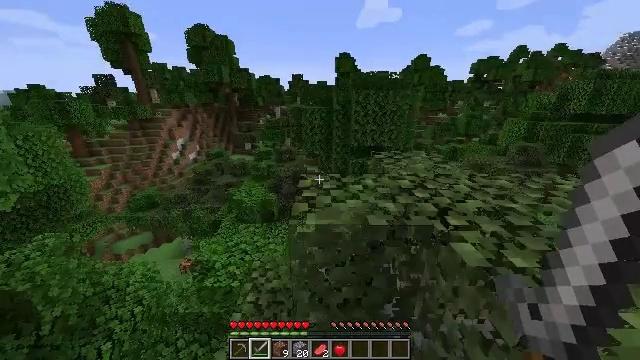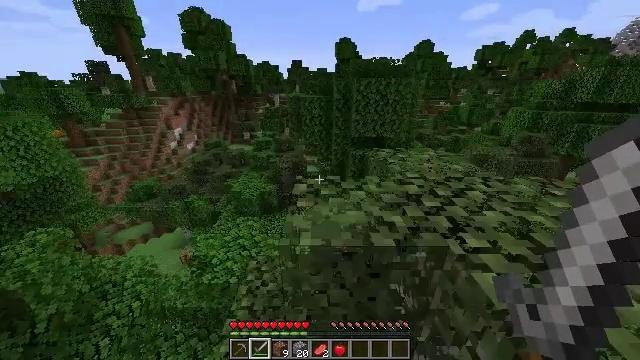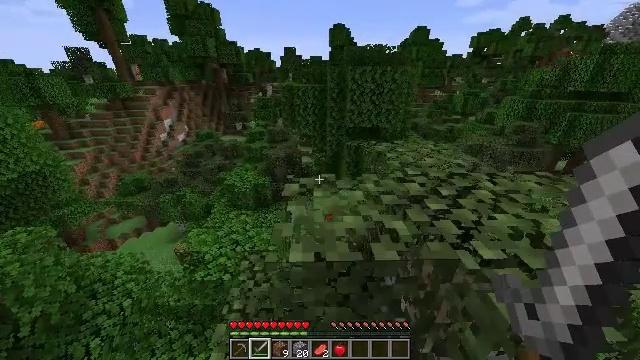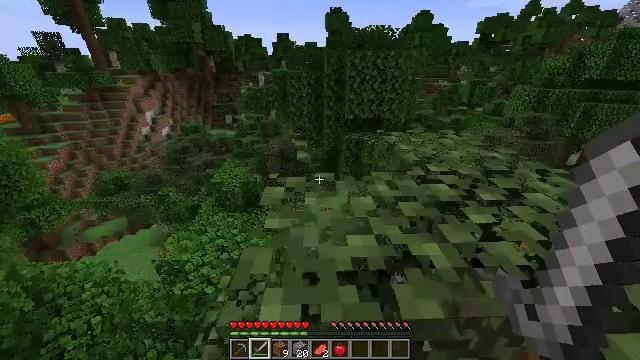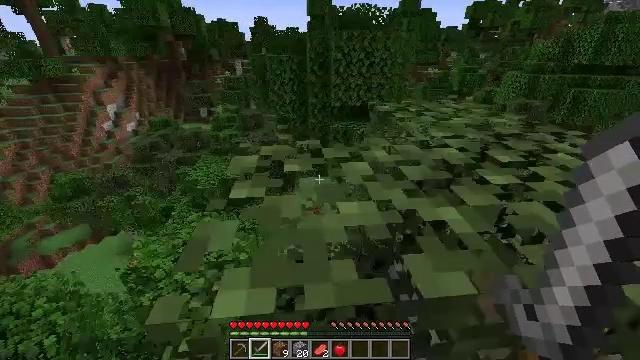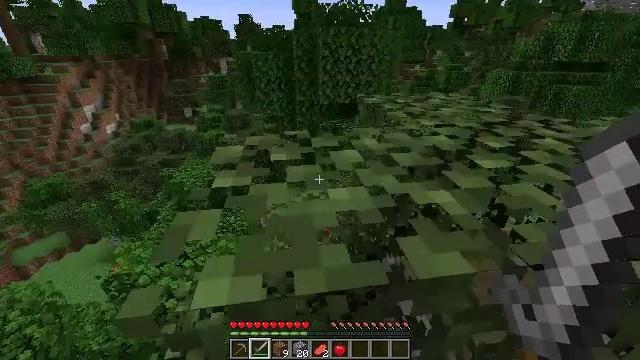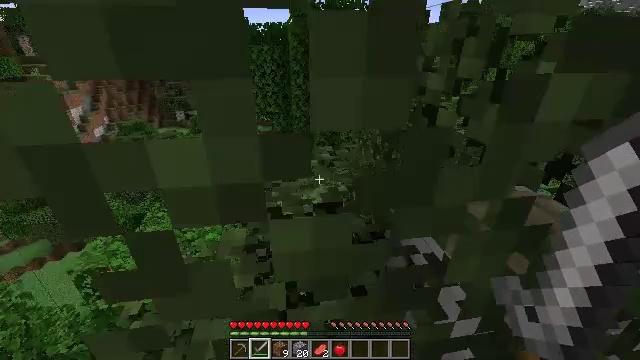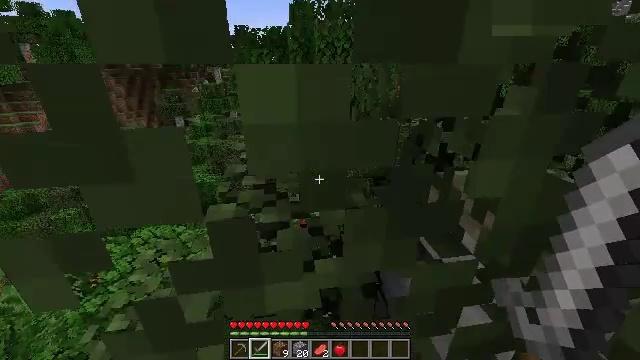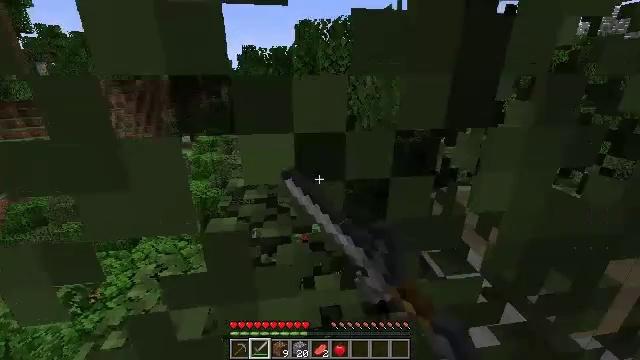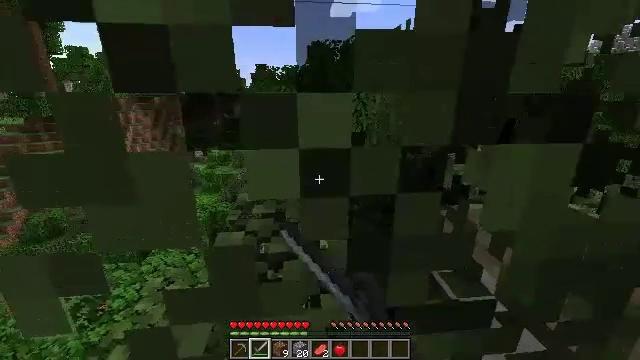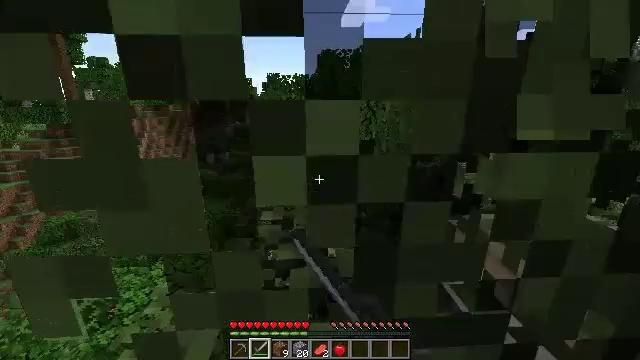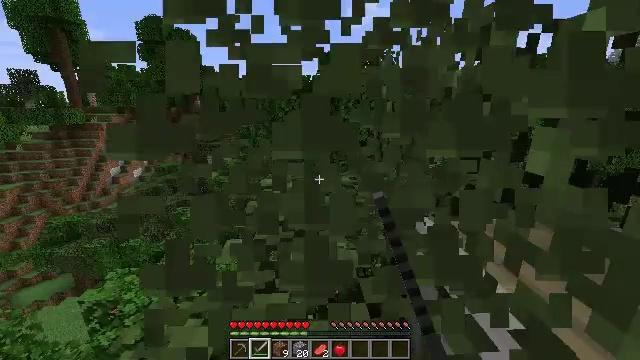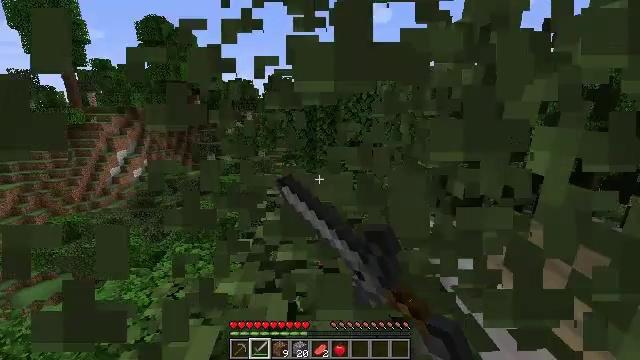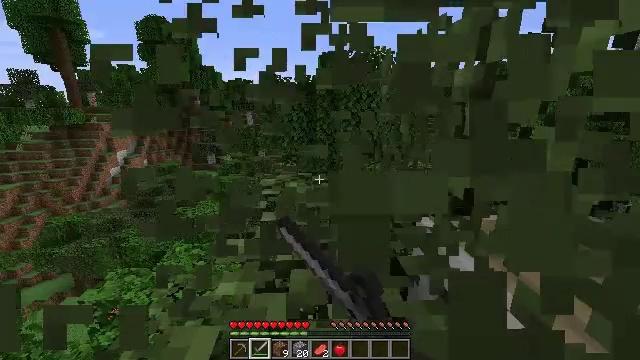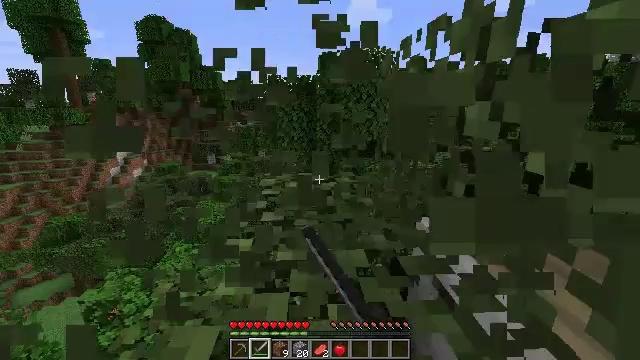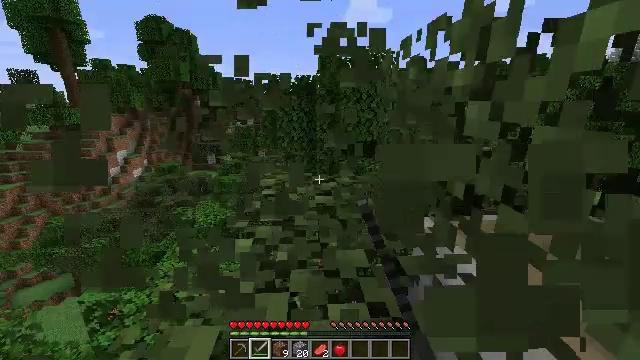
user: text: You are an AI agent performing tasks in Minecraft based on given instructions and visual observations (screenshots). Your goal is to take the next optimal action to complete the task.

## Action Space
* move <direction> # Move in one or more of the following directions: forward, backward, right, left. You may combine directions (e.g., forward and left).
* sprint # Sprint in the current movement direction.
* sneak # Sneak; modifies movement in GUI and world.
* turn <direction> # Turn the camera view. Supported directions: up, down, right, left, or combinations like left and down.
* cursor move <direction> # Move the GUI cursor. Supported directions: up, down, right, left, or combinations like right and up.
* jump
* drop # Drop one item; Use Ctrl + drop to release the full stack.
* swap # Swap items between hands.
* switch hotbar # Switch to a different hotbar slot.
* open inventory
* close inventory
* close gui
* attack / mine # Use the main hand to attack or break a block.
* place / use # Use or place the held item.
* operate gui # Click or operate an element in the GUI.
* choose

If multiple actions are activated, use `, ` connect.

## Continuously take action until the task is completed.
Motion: motion action
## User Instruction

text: Harvest birch leaves for decorations.
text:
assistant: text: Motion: move forward, turn down
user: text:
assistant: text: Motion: turn right and down
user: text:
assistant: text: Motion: no_op
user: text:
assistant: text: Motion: turn right
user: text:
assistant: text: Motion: turn right
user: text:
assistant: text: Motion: turn up
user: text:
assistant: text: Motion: turn up, attack / mine
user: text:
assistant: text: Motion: turn up, attack / mine
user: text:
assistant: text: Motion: turn left and up, attack / mine
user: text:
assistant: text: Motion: turn left and up, attack / mine
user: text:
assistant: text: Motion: attack / mine
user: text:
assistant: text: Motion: attack / mine
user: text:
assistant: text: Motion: attack / mine
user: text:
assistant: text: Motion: attack / mine
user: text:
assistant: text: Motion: attack / mine
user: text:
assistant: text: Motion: attack / mine